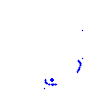
Particle: proton